На ровной горизонтальной поверхности находится тело $A$ массы $M$, поперечное сечение которого представляет собой $\frac{1}{4}$ цилиндра с радиусом основания $R$, как показано на рисунке. Цилиндрическая поверхность $A$ гладкая, и на её вершине находится небольшой груз $B$ массой $m$. В начальный момент времени $A$ и $B$ находятся в состоянии покоя в неподвижной системе отсчёта (обозначенной $xoy$ на рисунке), и груза $B$ слегка выводят из положения равновесия так, чтобы он начал скользить вниз по цилиндрической поверхности $A$.
Найдите траекторию груза $B$ в системе отсчёта $xoy$ до того момента, как он оторвётся от $A$.
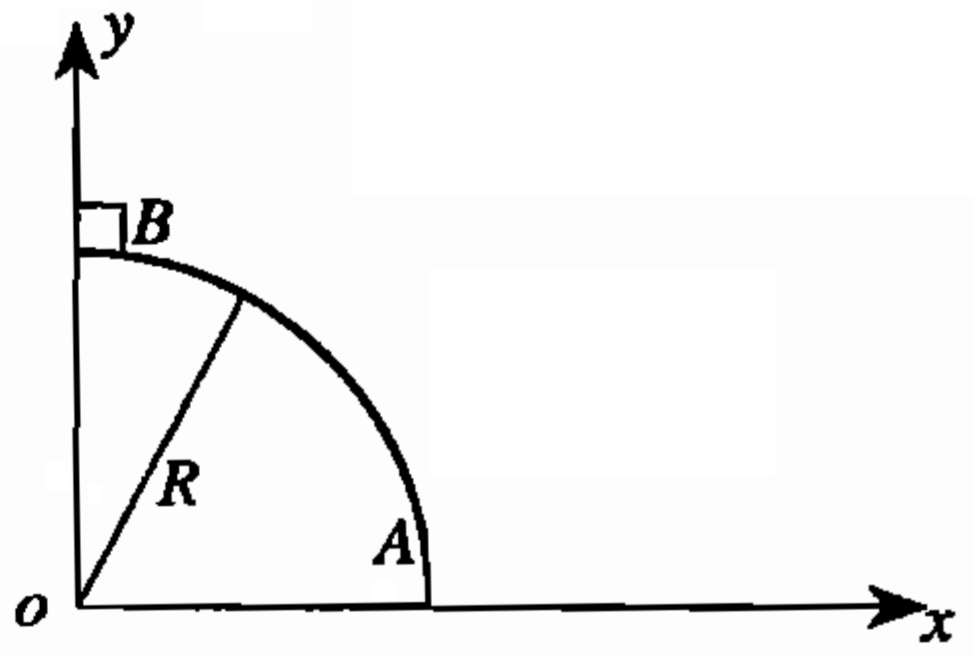
Ответ: \[\left[1+\frac{m}{M}\right]^2x^2+y^2=R^2.\]
Темы:
T, Механика, Динамика, Китайские